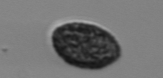
Label: Pseudochattonella_farcimen